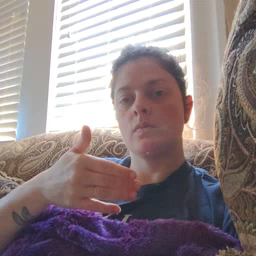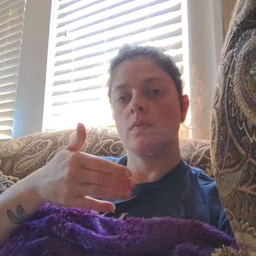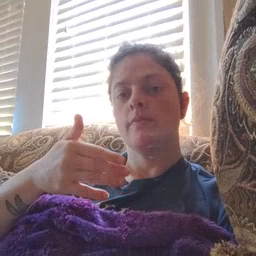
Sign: first